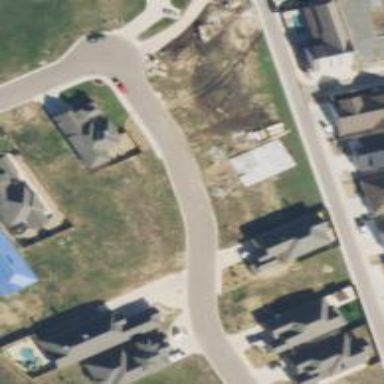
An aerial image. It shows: Residential road with separate asphalt sidewalk.